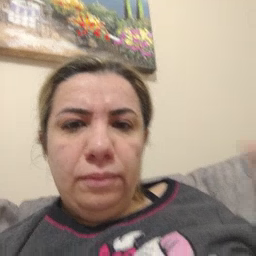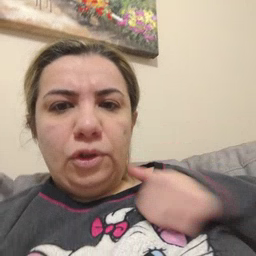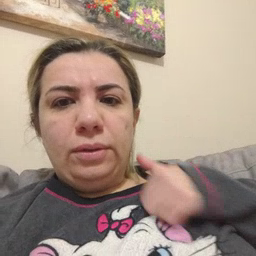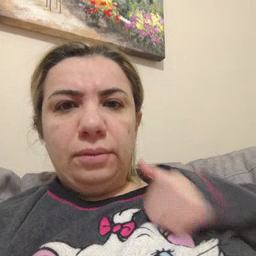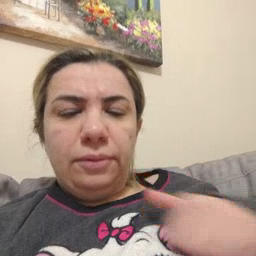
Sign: bath